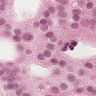
Metastatic tissue present: yes